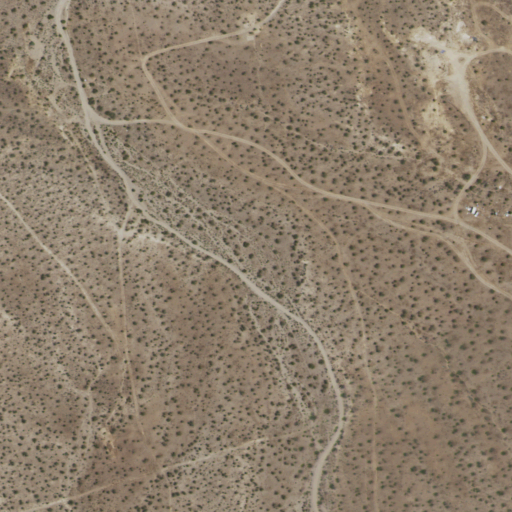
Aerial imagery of valley in California named Hardcash Gulch containing only shrub